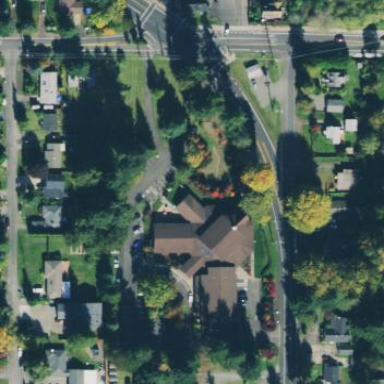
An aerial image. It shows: Building serving as place of worship.